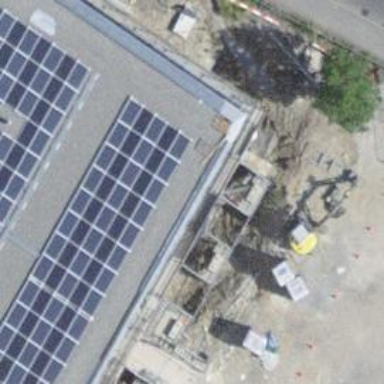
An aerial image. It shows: Solar power generator.